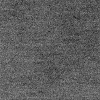
Atmospheric dust classification: dusty